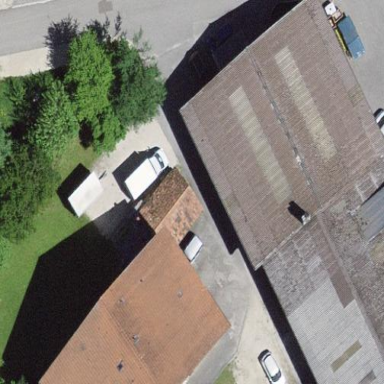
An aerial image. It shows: Warehouse building.